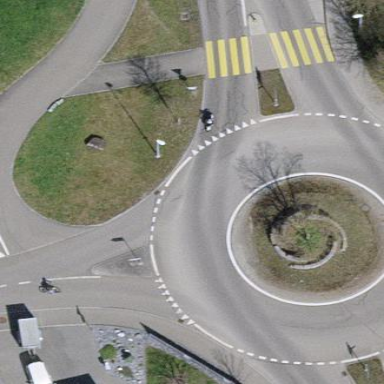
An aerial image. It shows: Secondary road with asphalt surface leading to roundabout junction.